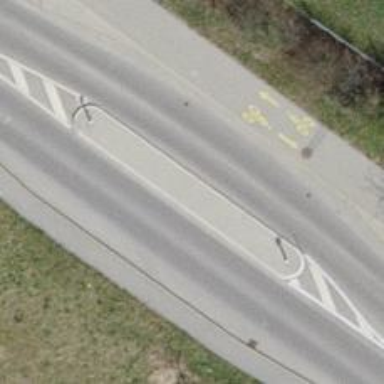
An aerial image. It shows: Traffic calming island.